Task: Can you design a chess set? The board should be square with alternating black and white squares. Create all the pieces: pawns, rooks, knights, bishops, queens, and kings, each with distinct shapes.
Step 28:
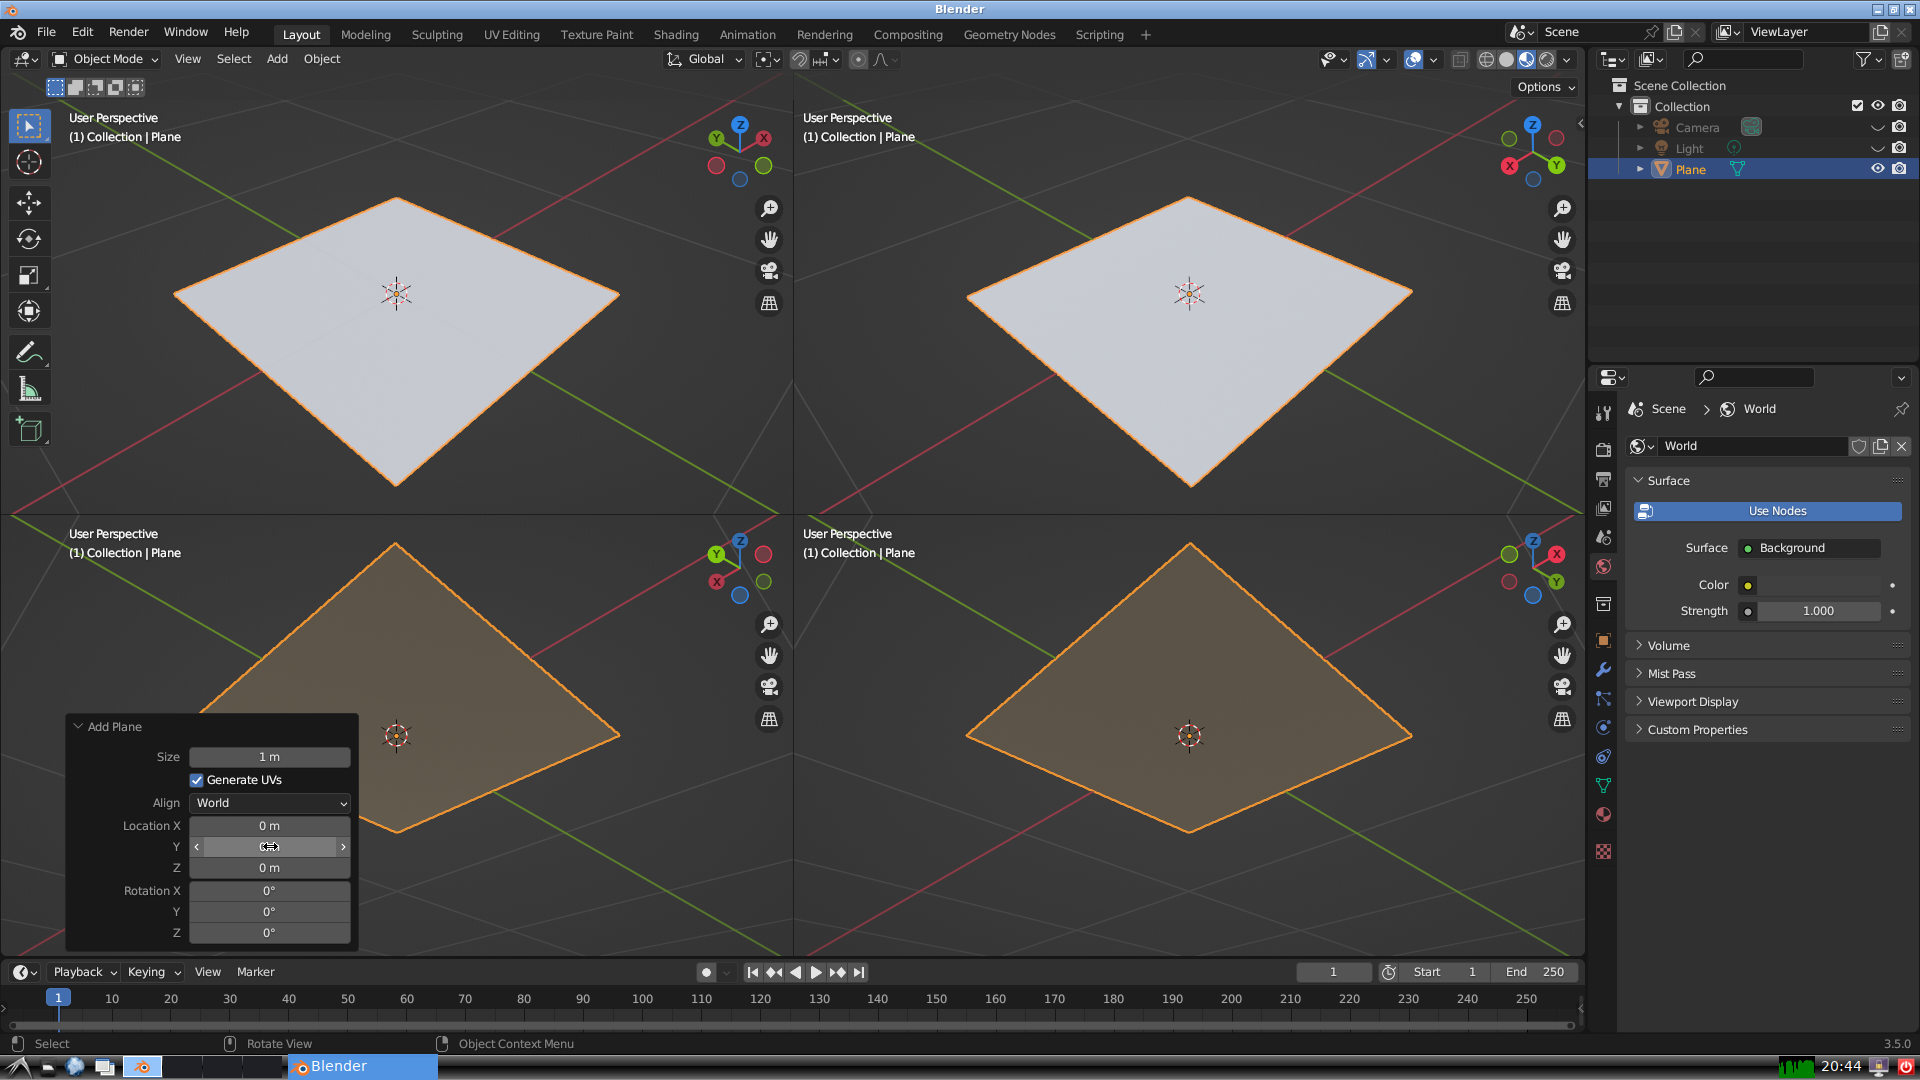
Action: {"mouse_move": [270, 867]}